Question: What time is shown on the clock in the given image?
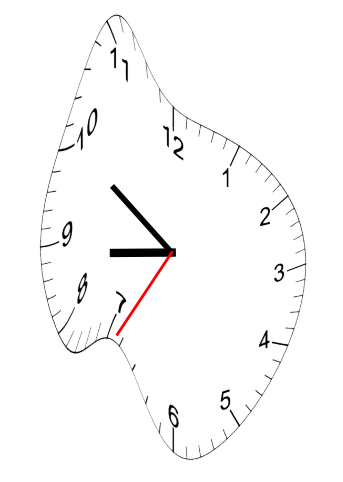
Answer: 08:50:35